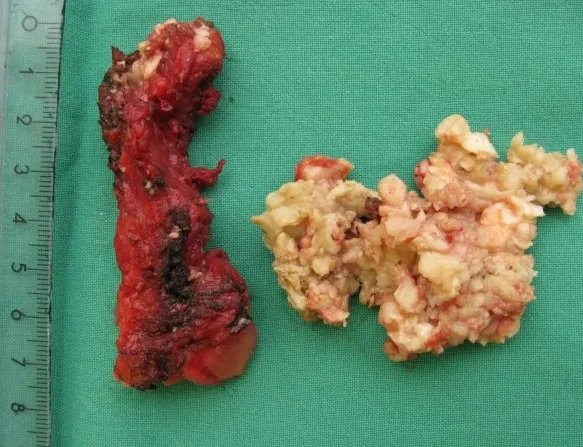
Retro-rectal cystic hamartoma.
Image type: medical_photograph (other_medical_photograph)